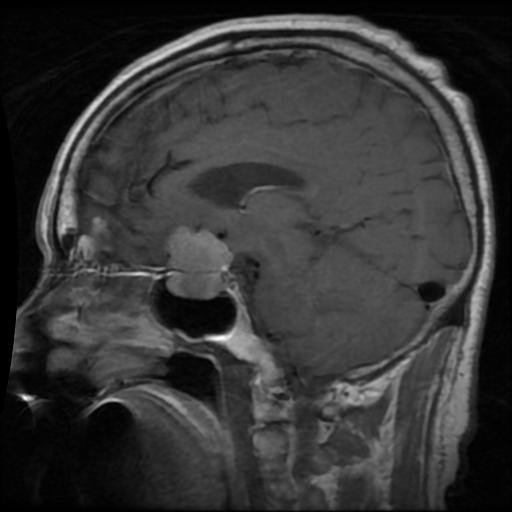
Label: pituitary